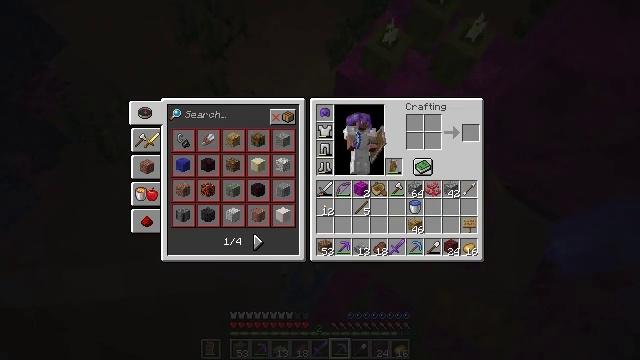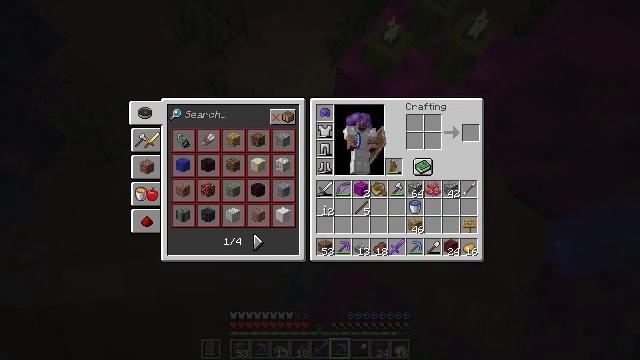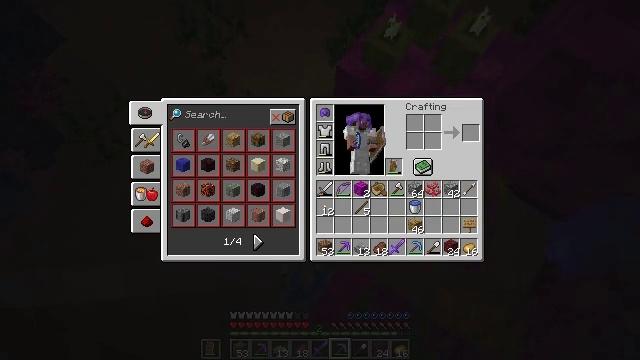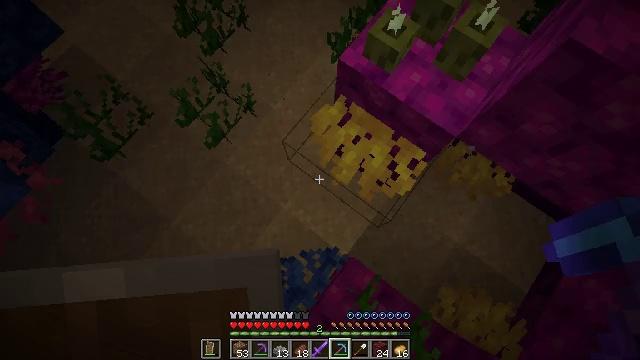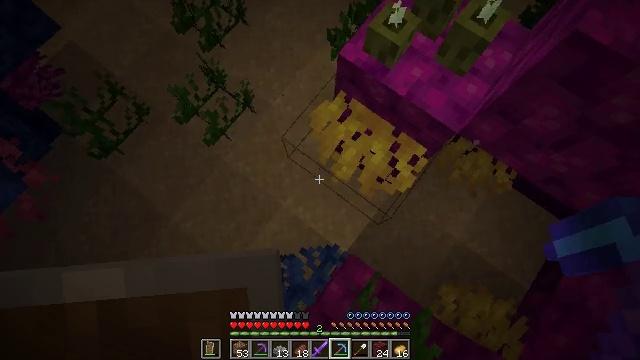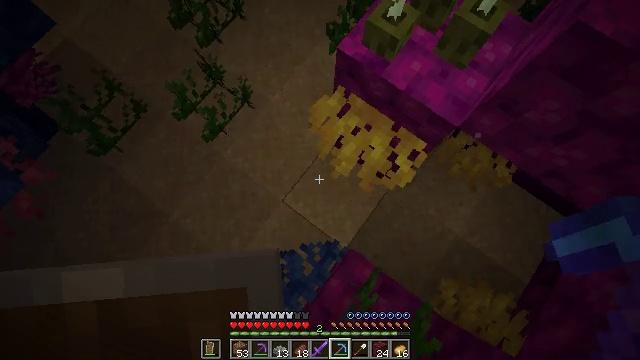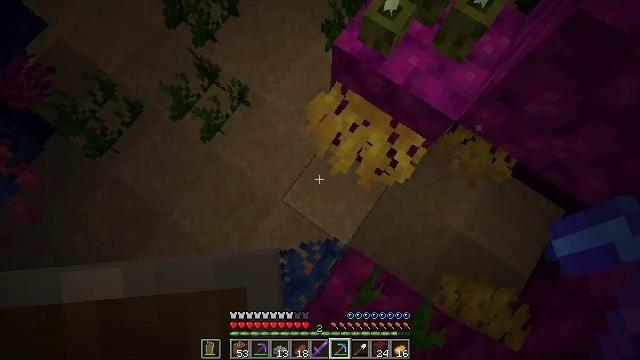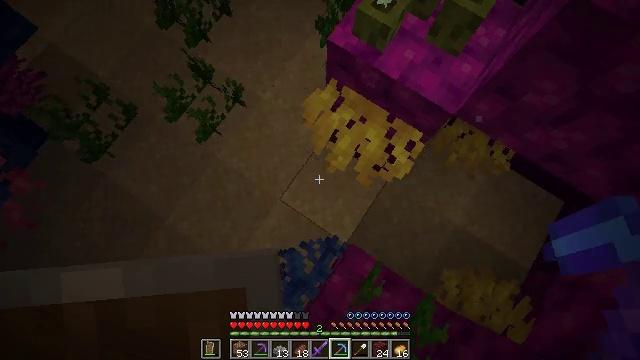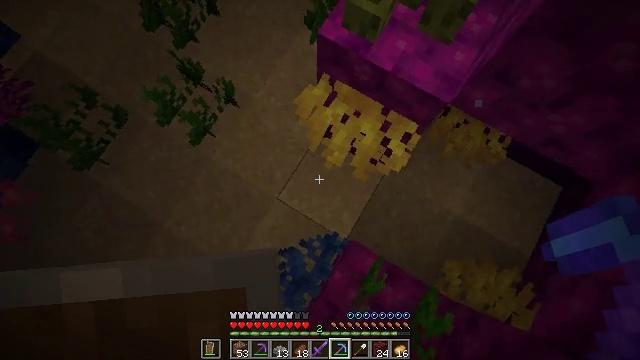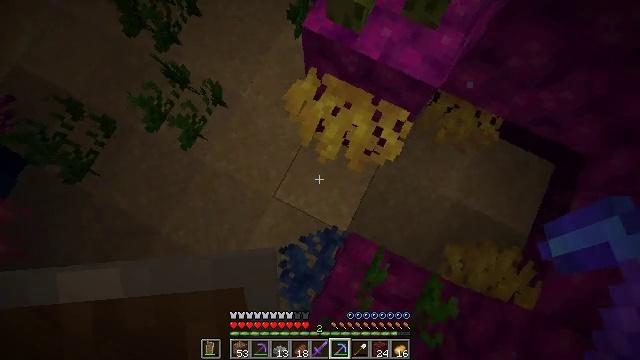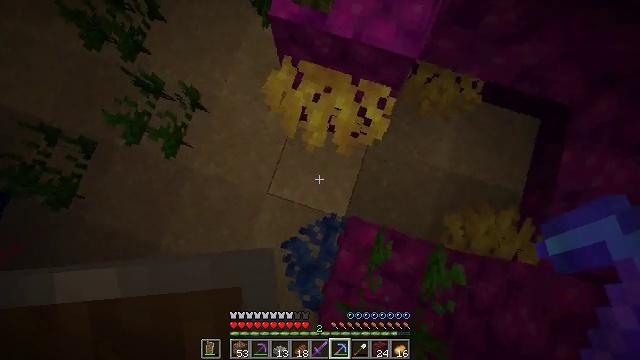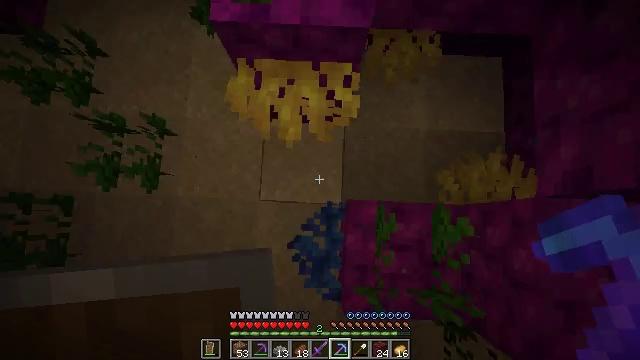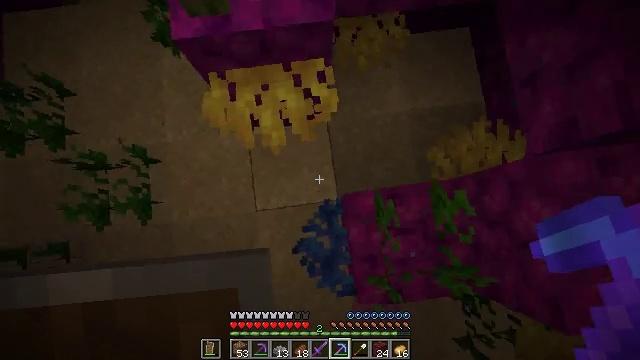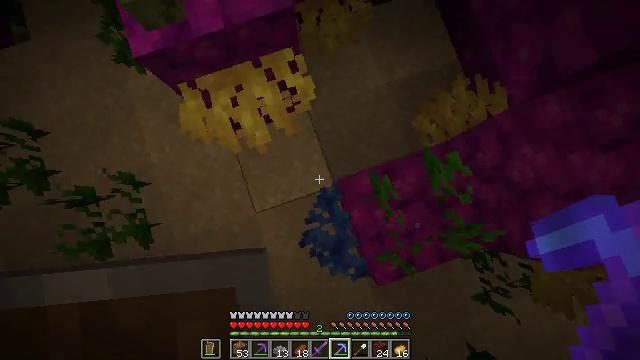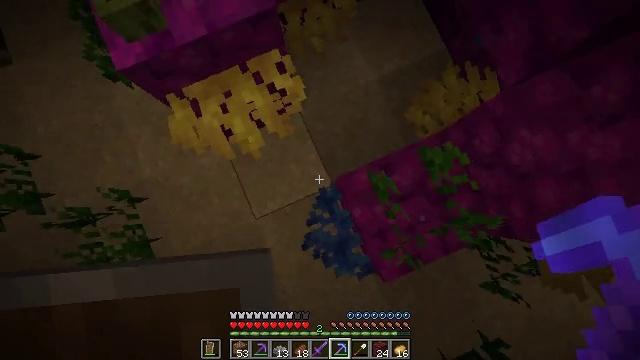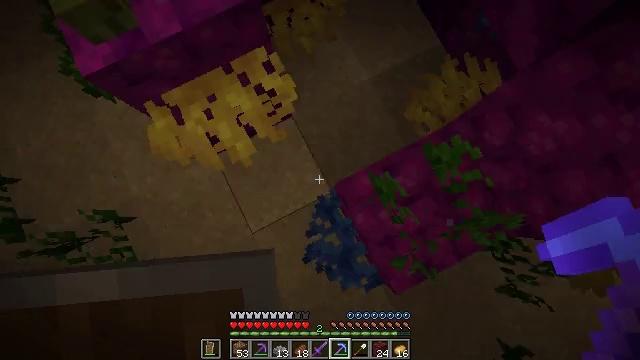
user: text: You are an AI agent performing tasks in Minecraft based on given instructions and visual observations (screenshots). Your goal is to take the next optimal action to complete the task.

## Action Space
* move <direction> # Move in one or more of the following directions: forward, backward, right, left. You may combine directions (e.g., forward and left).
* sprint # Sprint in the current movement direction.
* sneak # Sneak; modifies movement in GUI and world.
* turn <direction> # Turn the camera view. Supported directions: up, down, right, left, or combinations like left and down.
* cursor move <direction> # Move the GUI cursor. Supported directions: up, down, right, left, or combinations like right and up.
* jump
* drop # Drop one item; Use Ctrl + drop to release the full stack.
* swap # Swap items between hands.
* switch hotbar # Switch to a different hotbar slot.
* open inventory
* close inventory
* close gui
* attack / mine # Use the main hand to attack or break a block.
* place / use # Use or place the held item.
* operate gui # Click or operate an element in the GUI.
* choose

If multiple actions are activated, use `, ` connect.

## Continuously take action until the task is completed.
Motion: motion action
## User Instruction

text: mine block bubble coral block
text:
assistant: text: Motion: no_op
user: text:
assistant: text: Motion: no_op
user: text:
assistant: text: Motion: close inventory
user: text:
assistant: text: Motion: close inventory
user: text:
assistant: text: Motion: close inventory
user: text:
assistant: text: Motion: turn right, close inventory
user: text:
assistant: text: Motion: turn right
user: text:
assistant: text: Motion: turn right
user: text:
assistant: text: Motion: turn right
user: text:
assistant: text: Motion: turn right and down
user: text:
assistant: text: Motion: turn right and down
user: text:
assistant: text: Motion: turn right
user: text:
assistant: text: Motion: turn right and down
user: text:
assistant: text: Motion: sneak, turn right
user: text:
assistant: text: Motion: sneak, turn right and up
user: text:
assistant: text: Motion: sneak, turn up
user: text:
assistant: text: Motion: sneak, turn up
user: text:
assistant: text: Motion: sneak, turn left
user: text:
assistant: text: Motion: sneak
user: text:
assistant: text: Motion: sneak
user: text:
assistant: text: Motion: sneak
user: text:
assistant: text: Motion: move forward, turn right and down
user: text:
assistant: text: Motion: move forward, turn right and up
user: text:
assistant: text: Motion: move forward, turn right and up
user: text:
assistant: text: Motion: move forward, turn right and up
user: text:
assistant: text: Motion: move forward, turn up
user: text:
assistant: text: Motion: move forward, turn right and up
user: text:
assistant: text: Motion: move forward, turn right and up
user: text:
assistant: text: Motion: move forward, turn right and up
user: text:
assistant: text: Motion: move forward, turn right and up